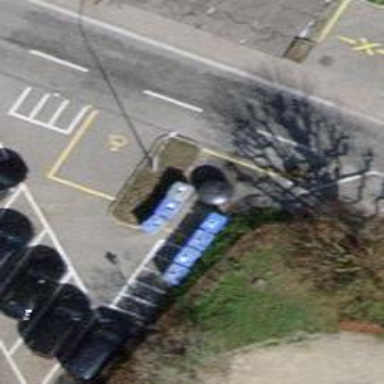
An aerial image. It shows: Recycling container in the area designated for recycling.